Question: I have heard alot of success integration story when comes to Apache Camel with Fuse. HEnce. here Im just starting to explore the Fuse IDE, with just a simple task on top of my head, i would like to achieve:
1. Read a fix length file
2. Parse the fix length file
3. persist it to mysql database table
I am only able to get as far as:
1. Read the fix length file (with Endpoint "file:src/data/Japan?noop=true")
2. Define a Marshal with Bindy and Define a POJO package model with @FixedLengthRecord annotation
3. then i am stuck... HOW TO persist the POJO into mysql database table? I can see some JDBC, IBatis and JPA end point, but how to accomplish that in Fuse IDE?

'''
My POJO package:
package com.mbww.model;
import org.apache.camel.dataformat.bindy.annotation.DataField;
import org.apache.camel.dataformat.bindy.annotation.FixedLengthRecord;
@FixedLengthRecord(length=91)
public class Japan {
@DataField(pos=1, length=10)
private String TNR;
@DataField(pos=11, length=10)
private String ATR;
@DataField(pos=21, length=70)
private String STR;
}
'''
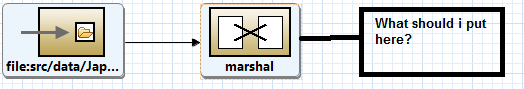
Answer: Well you can use all of the following components to actually read and write from the database:
1. JDBC
2. IBATIS
3. MyBATIS
4. SPRING-JDBC
5. SQL
6. Custom Processor
I am going to show you how to use the custom processor to insert the rows into a table. The main reason for this is that you will get to work with the messages and exchange and this will give you more of a insight into Camel. All of the other components can be used by following the documentation on the camel site.
So lets review what you have. You are reading the file and converting the body to a bindy object. So for each line in your text file Camel will send a bindy object of class 'com.mbww.model.JAPAN' to the next end point. This next end point needs to talk to the database. There is one problem I can spot immediately you are using a 'marshal' you should be using a 'unmarshal'.
The documentation clearly states: .
Your bindy class looks good but it is missing getters and setters modify the class to look like this:
'''
package com.mbww.model;
import org.apache.camel.dataformat.bindy.annotation.DataField;
import org.apache.camel.dataformat.bindy.annotation.FixedLengthRecord;
@FixedLengthRecord(length=91)
public class Japan {
@DataField(pos=1, length=10)
private String TNR;
@DataField(pos=11, length=10)
private String ATR;
@DataField(pos=21, length=70)
private String STR;
public String getTNR() {
return TNR;
}
public void setTNR(String tNR) {
TNR = tNR;
}
public String getATR() {
return ATR;
}
public void setATR(String aTR) {
ATR = aTR;
}
public String getSTR() {
return STR;
}
public void setSTR(String sTR) {
STR = sTR;
}
}
'''
First you need to create a data source to your database in your route. First thing is to add the mysql driver jar to your maven dependencies open your 'pom.xml' file and add the following dependency to it.
'''
<dependency>
<groupId>mysql</groupId>
<artifactId>mysql-connector-java</artifactId>
<!-- use this version of the driver or a later version of the driver -->
<version>5.1.25</version>
</dependency>
'''
Right now we need to declare a custom processor to use in the route that will use this driver and insert the received body into a table.
So lets create a new class in Fuse IDE called 'PersistToDatabase' code below:
'''
package com.mbww.JapanData;
import java.sql.DriverManager;
import java.sql.Connection;
import java.sql.PreparedStatement;
import java.sql.SQLException;
import java.util.Map;
import org.apache.camel.Body;
import org.apache.camel.Exchange;
import org.apache.camel.Handler;
import org.apache.camel.Headers;
import com.mbww.model.Japan;
import com.mysql.jdbc.Statement;
public class PersistToDatabase {
@Handler
public void PersistRecord
(
@Body Japan msgBody
, @Headers Map hdr
, Exchange exch
) throws Exception
{
try {
Class.forName("com.mysql.jdbc.Driver");
} catch (ClassNotFoundException e) {
System.out.println("Where is your MySQL JDBC Driver?");
e.printStackTrace();
return;
}
System.out.println("MySQL JDBC Driver Registered!");
Connection connection = null;
try {
connection = DriverManager.getConnection("jdbc:mysql://localhost:3306/databasename","root", "password");
} catch (SQLException e) {
System.out.println("Connection Failed! Check output console");
e.printStackTrace();
return;
}
if (connection != null) {
System.out.println("You made it, take control your database now!");
} else {
System.out.println("Failed to make connection!");
}
try {
PreparedStatement stmt=connection.prepareStatement("INSERT INTO JapanDate(TNR,ATR,STR) VALUES(?,?,?)");
stmt.setString(1, msgBody.getTNR());
stmt.setString(2, msgBody.getATR());
stmt.setString(1, msgBody.getSTR());
int rows = stmt.executeUpdate();
System.out.println("Number of rows inserted: "+Integer.toString(rows));
}
catch(Exception e){
System.out.println("Error in executing sql statement: "+e.getMessage() );
throw new Exception(e.getMessage());
}
}
}
'''
This class is a POJO nothing fancy except the '@Handler' annotation on the 'PersistRecord'. This annotation tells camel that the 'PersistRecord' method/procedure will handle the message exchange. You will also notice that the method 'PersistRecord' has a parameter of type Japan. As mentioned earlier when you call the conversion bean in your camel route it translates each line into a Japan object and passes it along the route.
The rest of the code is just how to handle the JDBC connection and calling a insert statement.
We are almost done just one last thing to do. We need to declare this class in our camel route xml. This file will typically be called camel-route.xml or blueprint.xml depending on your arch type. Open the source tab and add the following line '<bean id="JapanPersist" class="com.mbww.JapanData.PersistToDatabase"/>' before the '<camelContext>' tag.
This declares a new spring bean called 'JapanPersist' based on the class we just added to the camel route. You can now reference this bean inside your camel route.
Thus the final route xml file should look something like this:
'''
<?xml version="1.0" encoding="UTF-8"?>
<blueprint xmlns="http://www.osgi.org/xmlns/blueprint/v1.0.0"
xmlns:xsi="http://www.w3.org/2001/XMLSchema-instance"
xmlns:camel="http://camel.apache.org/schema/blueprint"
xsi:schemaLocation="
http://www.osgi.org/xmlns/blueprint/v1.0.0 http://www.osgi.org/xmlns/blueprint/v1.0.0/blueprint.xsd
http://camel.apache.org/schema/blueprint http://camel.apache.org/schema/blueprint/camel-blueprint.xsd">
<bean id="JapanPersist" class="com.mbww.JapanData.PersistToDatabase"/>
<camelContext trace="false" id="blueprintContext" xmlns="http://camel.apache.org/schema/blueprint">
<route id="JapanDataFromFileToDB">
<from uri="file:src/data/japan"/>
<unmarshal ref="Japan"/>
<bean ref="JapanPersist"/>
</route>
</camelContext>
</blueprint>
'''
Or see screen shot below:

Once you understand this technique you can start scaling the solution by using a splitter, connection pooling and threading to do massive amount of concurrent inserts etc.
Using the technique above you learned how to inject your own beans into a camel route which give you the ability to work with the messages directly in code.
I have not tested the code so there will probably be a bug or two but the idea should be clear.